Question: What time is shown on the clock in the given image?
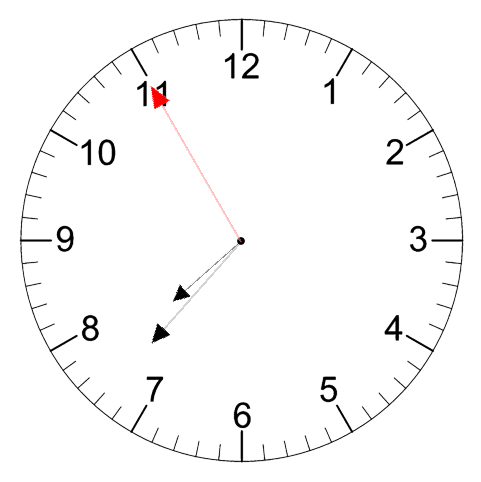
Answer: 07:36:55